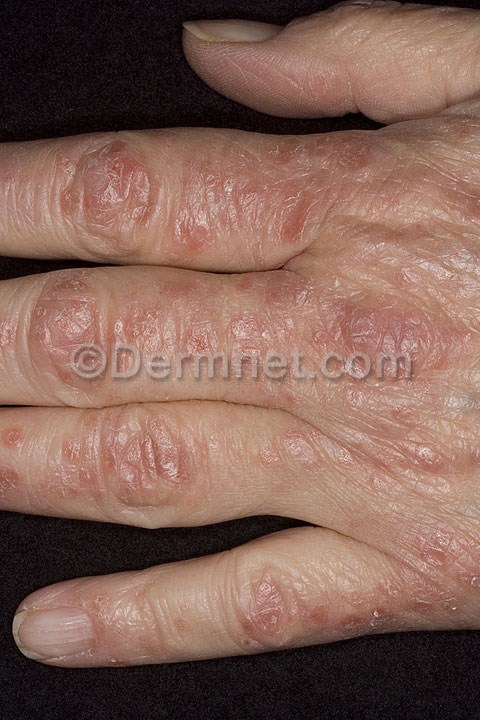
Disease: Psoriasis pictures Lichen Planus and related diseases